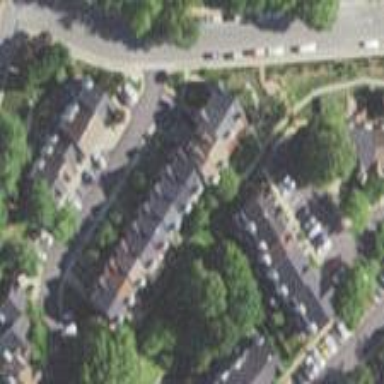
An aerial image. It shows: Terrace building.